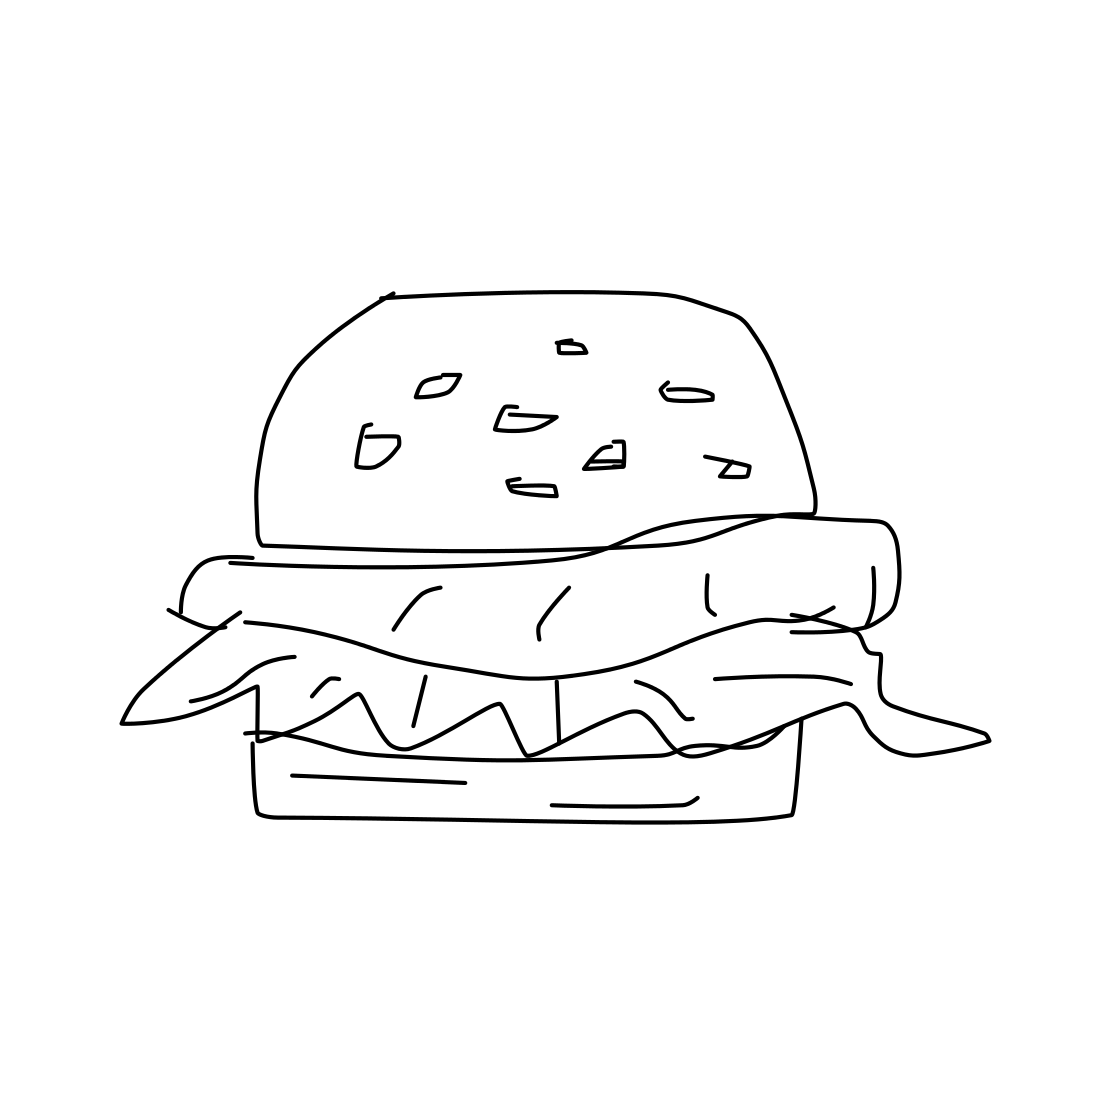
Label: hamburger